Question: I have a set of connected blobs, and I would like to distinguish the more regular ('a', 'c' and 'd' in the figure) from the more irregular ones, like 'b'.
I tried using the convolved area (putting a threshold on blob_area/convolved_blob_area), <URL> but none of them works well to distinguish between 'd' and a banana-like shape. Which parameters would you suggest to use? Thanks!

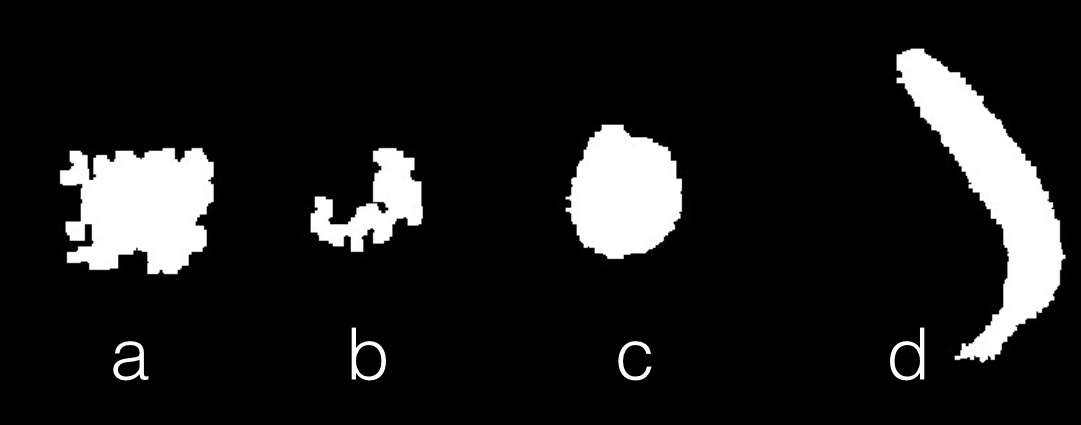
Answer: One idea that came into my mind was that, you can use 'number of corners' per 'size of blob' to determine the 'regularity/irregularity'. The test results seem to comply with our hypothesis too. Here's the code -
'''
im = imread(input_image_path);
bw= im2bw(im);
%// Parameter for cutting into four slices into the third dimsensions
%// corresponding to the four objects
common_width = 270;
%// Threshold to decide between regular and irregular ones
factor1_th = 0.01;
bw1 = bw(:,1:common_width*floor(size(bw,2)/common_width)); %// Cropped image
objs =reshape(bw1,size(bw1,1),common_width,[]);%//Objects stored as dim3 slices
for objc=1:size(objs,3) %// Object counter
disp(['-------------- Processing Obj #' num2str(objc)]);
obj = objs(:,:,objc);
corners = corner(obj);
factor1 = size(corners,1)/nnz(obj)
if factor1 > factor1_th
disp('This is an irregular one.'); %//'
else
disp('This is a regular one.'); %//'
end
end
'''
Output -
'''
-------------- Processing Obj #1
factor1 =
0.0050
This is a regular one.
-------------- Processing Obj #2
factor1 =
0.0109
This is an irregular one.
-------------- Processing Obj #3
factor1 =
0.0052
This is a regular one.
-------------- Processing Obj #4
factor1 =
0.0078
This is a regular one.
'''
If anyone is interested in running the code, here's the input image that has the symbols a,b,c,d removed -

Link - <URL>